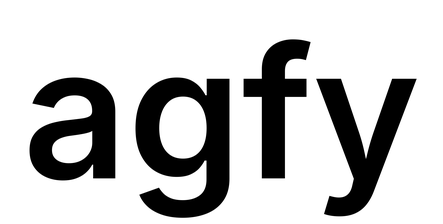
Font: Inter_SemiBold